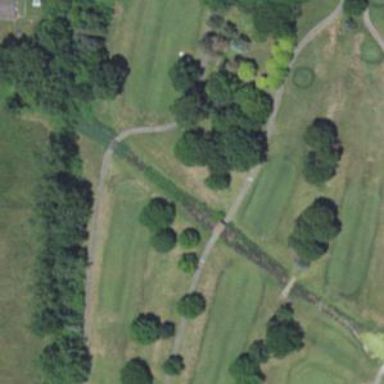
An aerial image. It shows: Service road with bridge used as golf cart path.